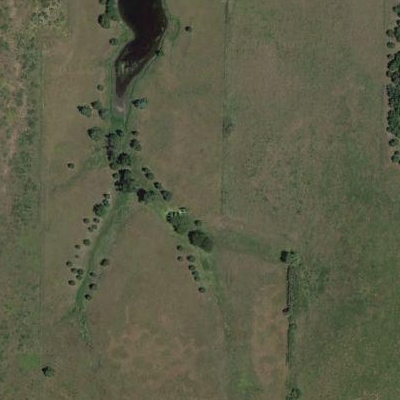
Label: Grass